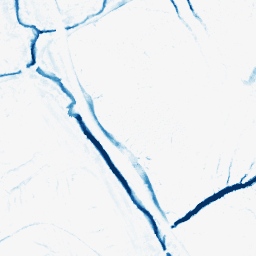
Category: morphological
Decomposition family: morphological
Decomposition parameters: operation: closing
size: 5
Upsampling method: regularized
Upsampling parameters: scale: 2
lambda_reg: 0.01
Upsampling scale: 2